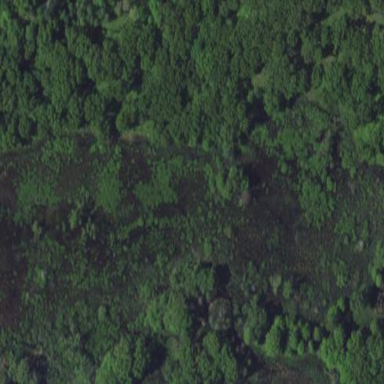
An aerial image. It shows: Marshy wetland area.